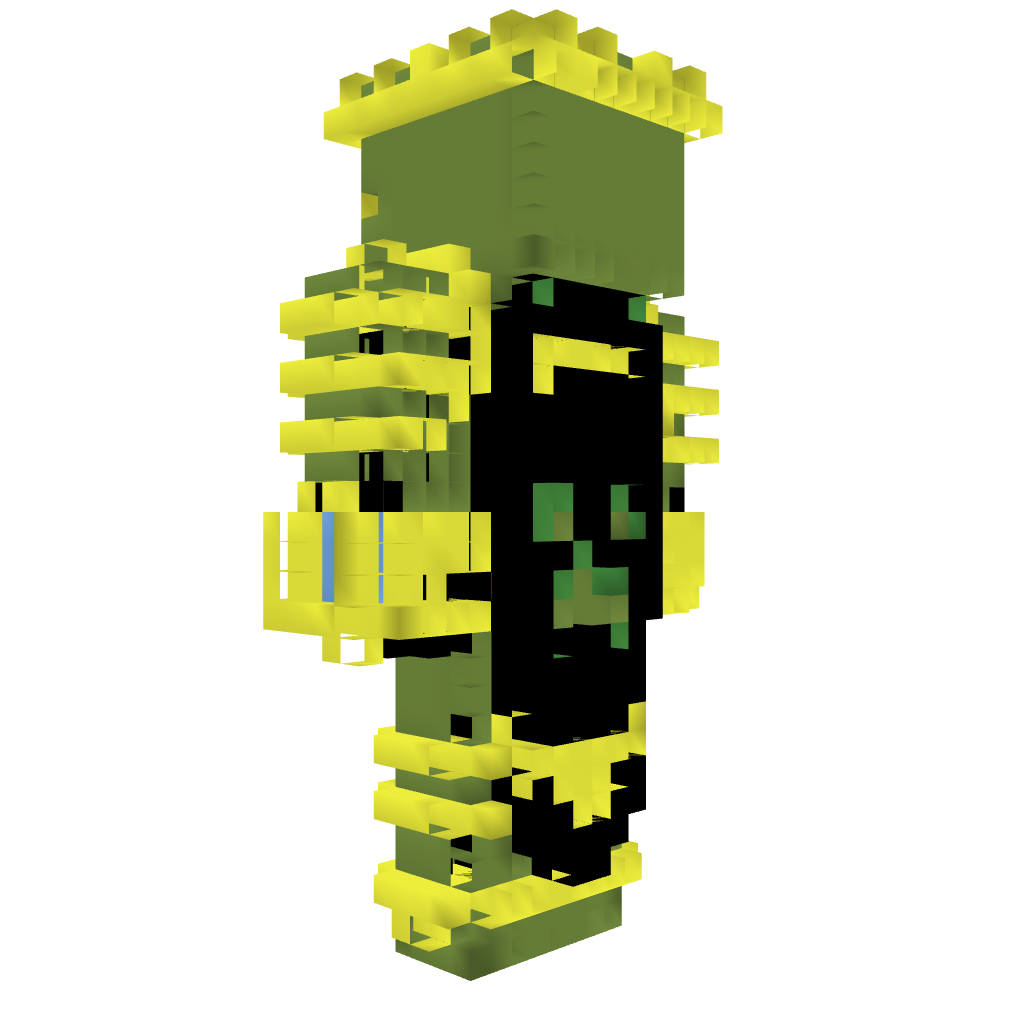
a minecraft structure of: BossModz8 Statue high quality